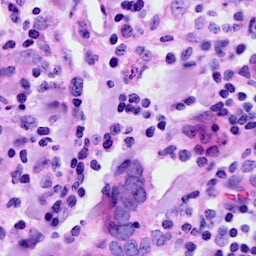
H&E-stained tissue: Breast